Question: I am using EPD-python2.7 on windows7. In my python program I end up creating 4-5 figures in separate plot windows. By default the plot windows get stacked on top of each other. Every time I have to drag and replace each of these windows away and distribute over the screen area.
(Q1) Is there any way to set it automatically to have plot windows created next to each other? As shown below in the attached image (it is the screenshot of my second external screen).
(Q2) I have a second (extra) screen, and ideally I would like to have the plot windows created next to each other the second screen, when every time I run my program
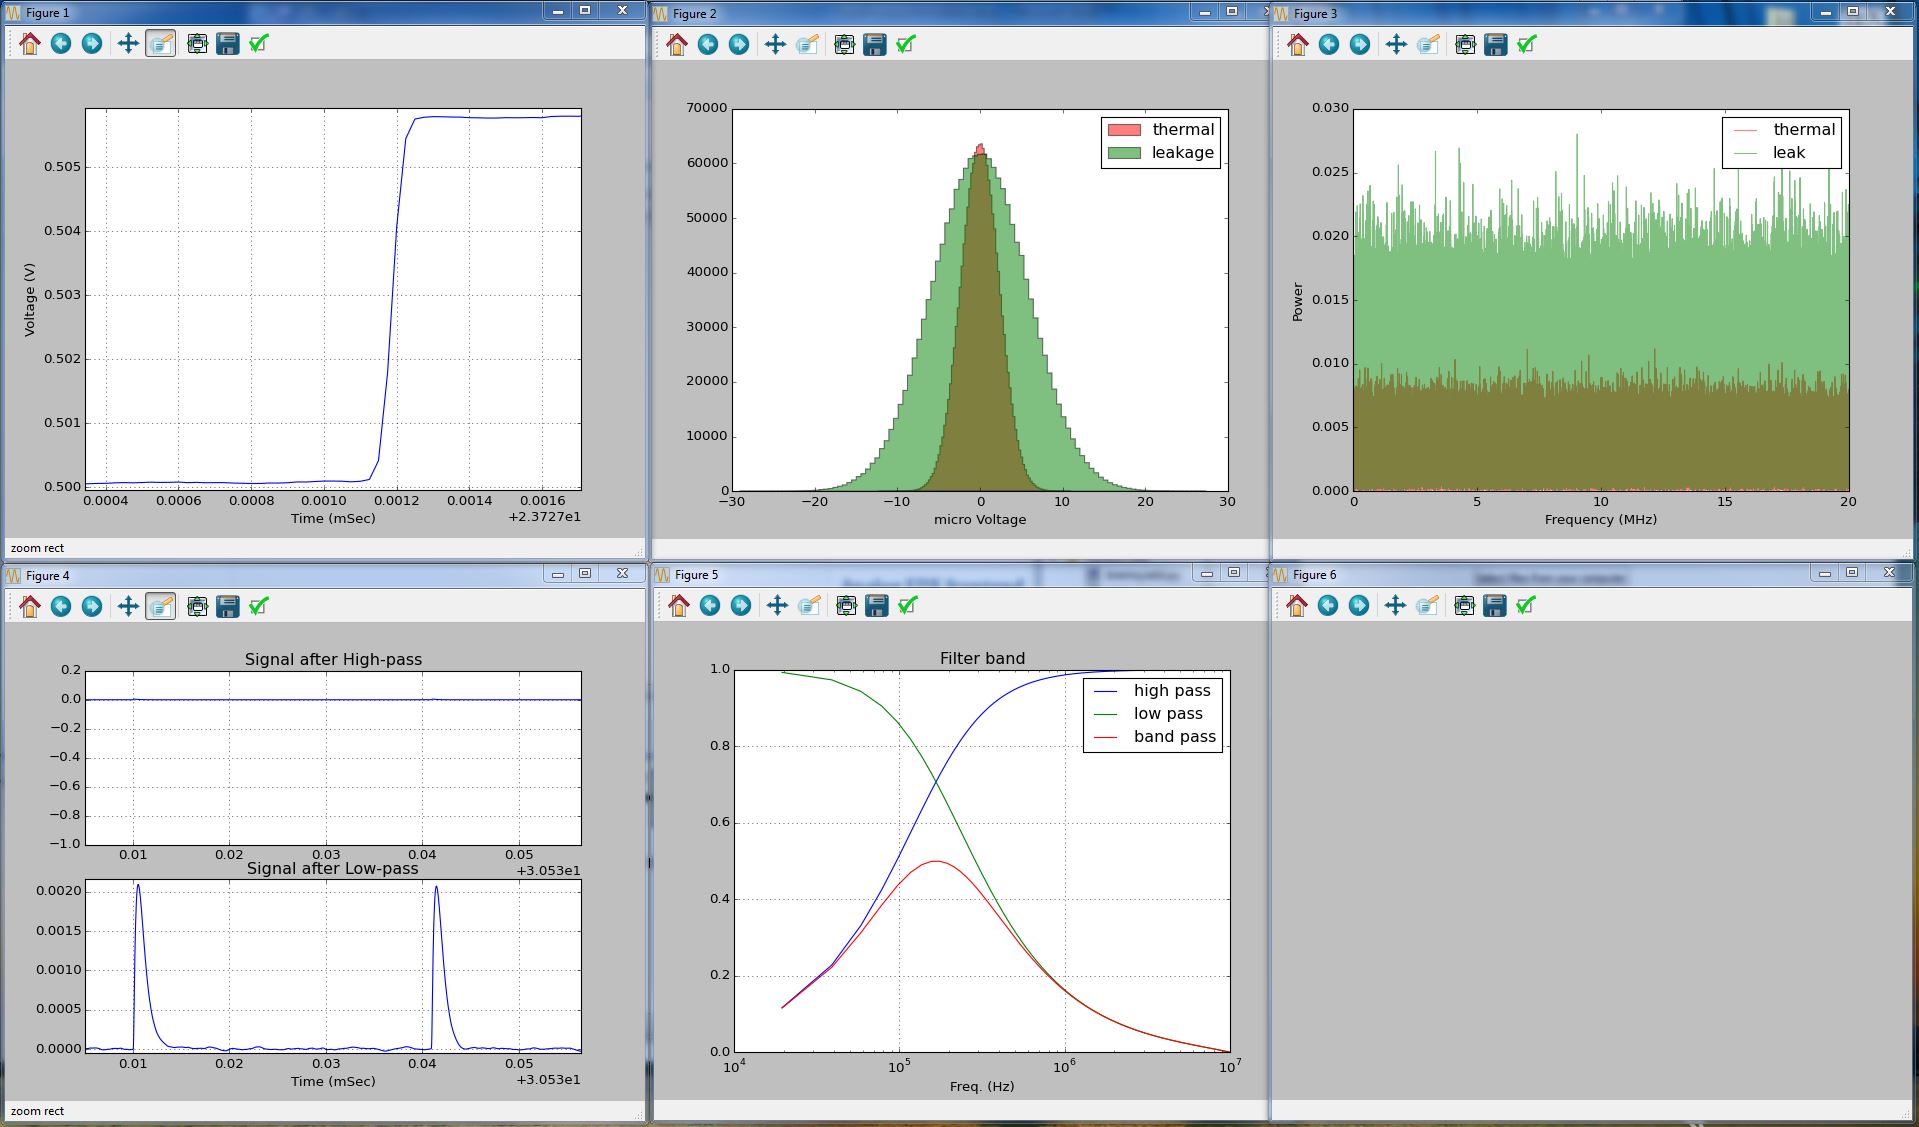
Answer: You can choose the location of your plot but it is dependant on backend. To check this,
'''
import matplotlib
matplotlib.get_backend()
'''
and then see <URL> answer for various ways to adjust.
For example, this works for me on linux with 'Qt4Agg',
'''
import matplotlib.pyplot as plt
#Choose the correct dimensions for your first screen
FMwidth = 1280
FMheight = 1024
#Choose the correct dimensions for your second screen
SMwidth = 1280
SMheight = 1024
fm = plt.get_current_fig_manager()
#Works with QT on linux
fm.window.setGeometry(FMwidth,0,SMwidth,SMheight)
'''
This may be better for windows
'''
fm.window.wm_geometry("+500+0")
'''
You may also be able to get the screen size(s) <URL>,
'''
from win32api import GetSystemMetrics
width = GetSystemMetrics(0)
weight = GetSystemMetrics(1)
'''
You can easily create a counter which increments whenever you create a plot and adjusts this specified position so the next plot is next to the previous one each time. However, the size and layout are much easier if you use subplots, for example to set up your 2 by 3 grid,
'''
#Setup 2 by 3 grid of subplots
fig, axs = plt.subplots(2,3,figsize=(width,height))
axs[0,0].plot(x, np.sinc(x))
axs[1,0].hist(y)
etc
'''
You can then use your counter to specify which plot you are currently using and increment this whenever you plot.